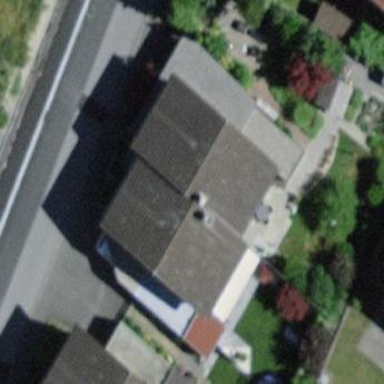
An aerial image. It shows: Garage building.